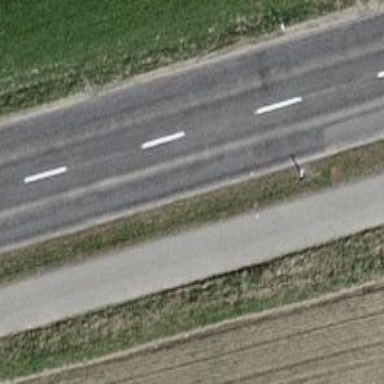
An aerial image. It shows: Tertiary road with asphalt surface and separate sidewalk.